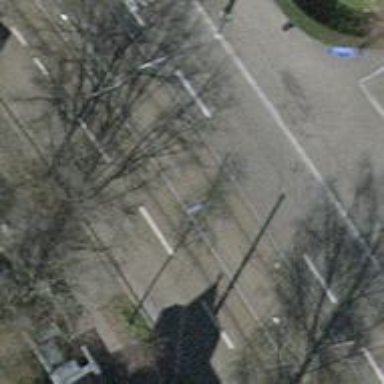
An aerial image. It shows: Tertiary road with asphalt surface. There are sidewalks on both sides with asphalt surface. The road has embedded tram rails.